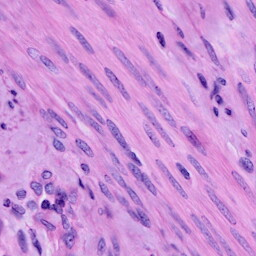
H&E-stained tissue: Cervix